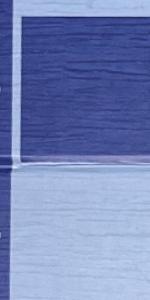
Label: Empty